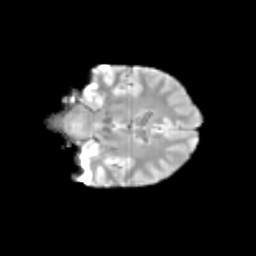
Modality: T2w
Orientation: coronal
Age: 11
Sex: female
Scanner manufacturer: siemens
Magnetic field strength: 3 T
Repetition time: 3.8 s
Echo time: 0.07 s